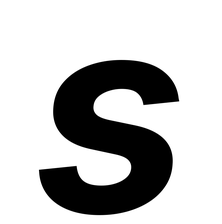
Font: Inter-Italic_Bold_Italic